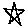
Label: star